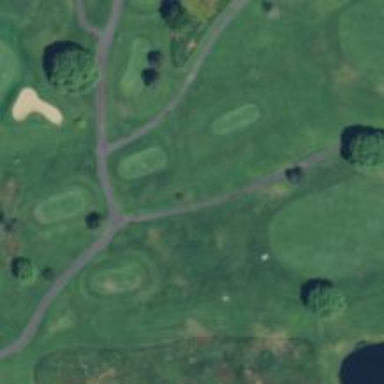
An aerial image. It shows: Golf tee.